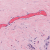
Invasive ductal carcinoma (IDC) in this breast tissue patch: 1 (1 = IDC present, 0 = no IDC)